Question: I have been set this assignment:

I don't know what is wrong with my code below:
'''
import numpy as np
import matplotlib.pyplot as plt
import matplotlib.image as mpimg
from matplotlib import cm
from matplotlib.colors import ListedColormap, LinearSegmentedColormap
img = mpimg.imread('Ca.PNG')
imgplot = plt.imshow(img)
img = mpimg.imread('Ca.PNG')
print(img)
lum_img = img[:, :, 0]
plt.imshow(lum_img)
plt.show()
print(lum_img)
'''
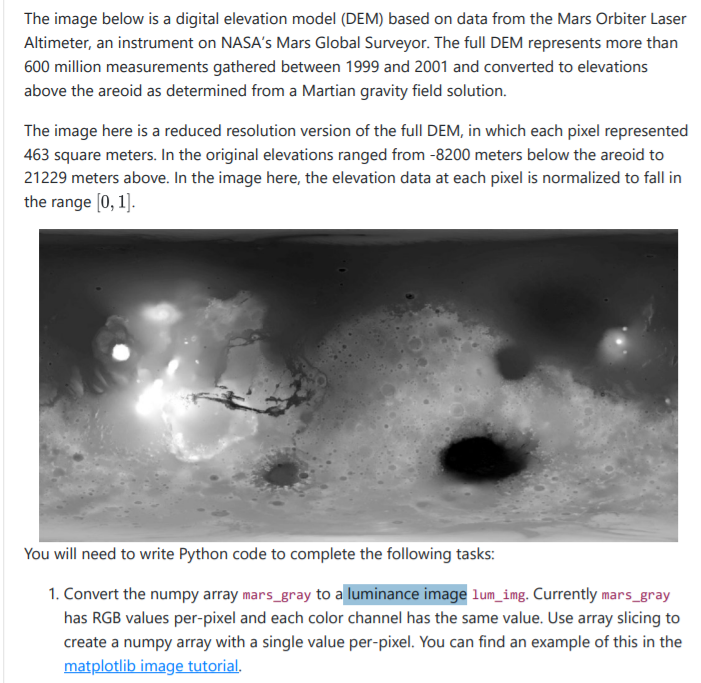
Answer: Your code seems fine, maybe just a bit disorganized. Maybe sprinkle in a few comments to help you keep track and think through what you're doing. For example...
'''
import matplotlib.pyplot as plt
import matplotlib.image as mpimg
# Load the image.
img = mpimg.imread('Ca.PNG')
# Take the red channel.
lum_img = img[:, :, 0]
# Plot the single-channel array.
plt.imshow(lum_img, cmap='gray')
plt.show()
'''
This should produce a grayscale plot.